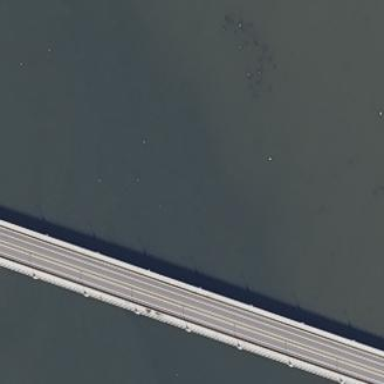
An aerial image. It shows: Beam bridge structure.